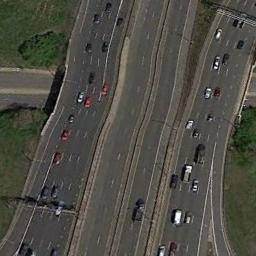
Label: freeway